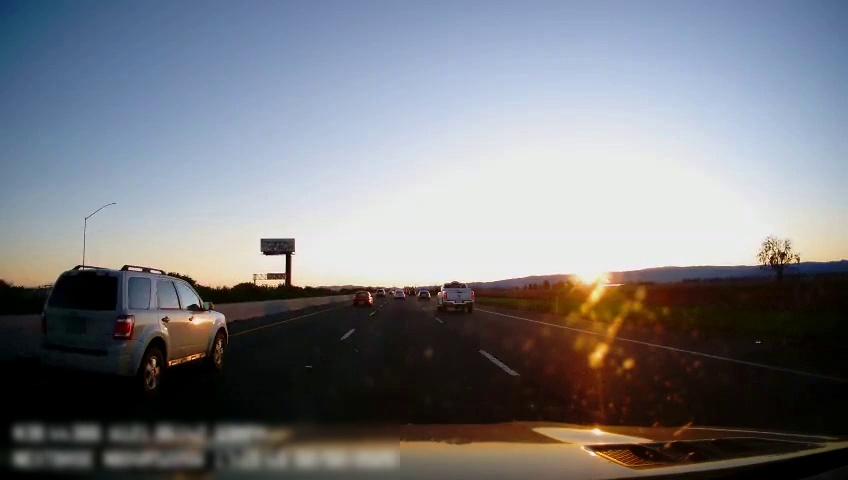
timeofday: Dusk/Dawn/Twilight
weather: Sunny
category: Drivable Space
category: Vehicles | Car
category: Vehicles | Truck
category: Vehicles | SUV
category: Vehicles | Car
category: Vehicles | SUV
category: Vehicles | Car
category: Lanes | Current Lane
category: Lanes | Alternate Lane
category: Lanes | Alternate Lane
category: Lanes | Alternate Lane